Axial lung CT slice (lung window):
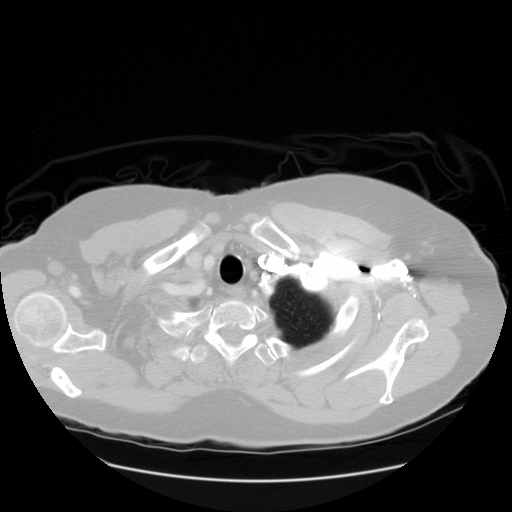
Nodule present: no